Chest X-ray:
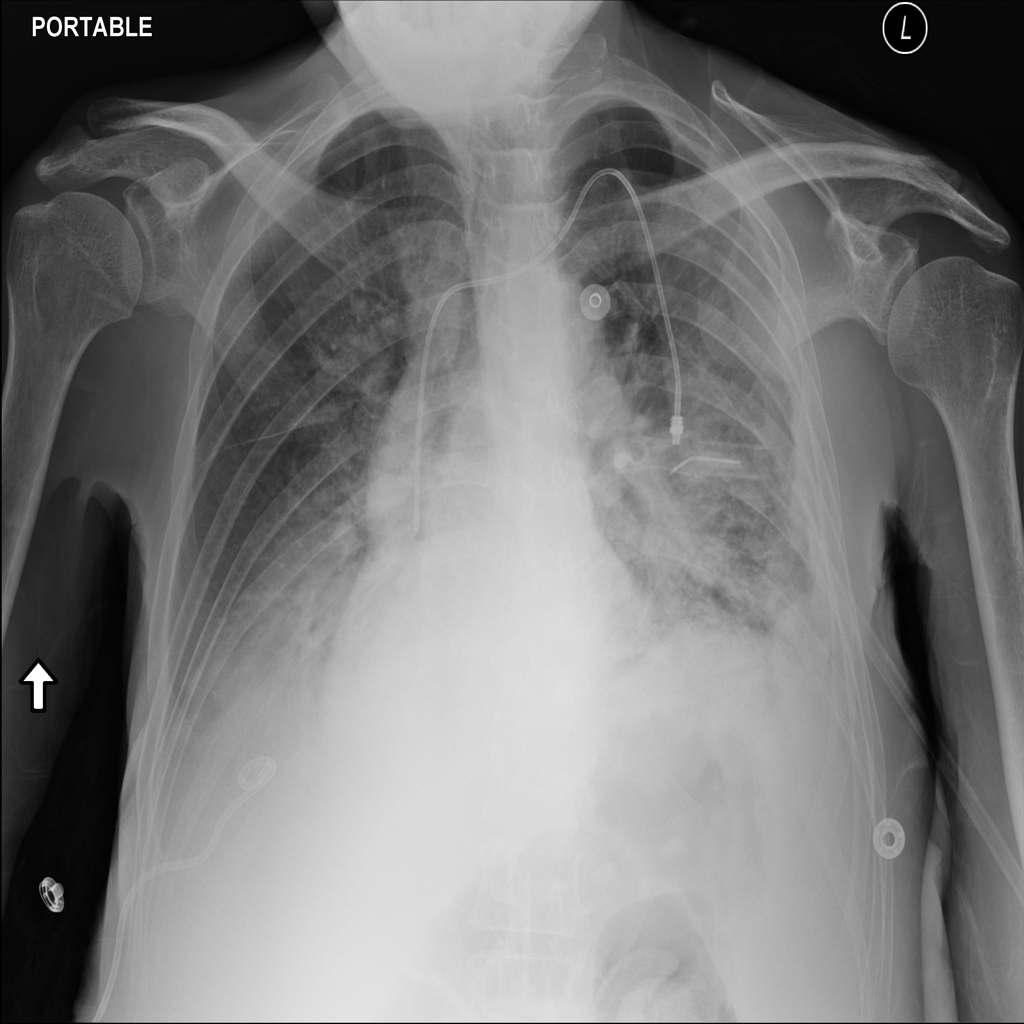
Findings: Consolidation, Effusion
No abnormal finding: no